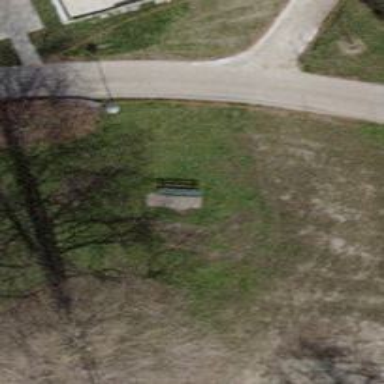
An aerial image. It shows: Bench.